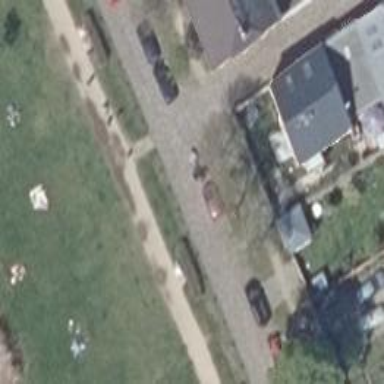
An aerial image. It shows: Compacted footway.